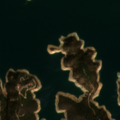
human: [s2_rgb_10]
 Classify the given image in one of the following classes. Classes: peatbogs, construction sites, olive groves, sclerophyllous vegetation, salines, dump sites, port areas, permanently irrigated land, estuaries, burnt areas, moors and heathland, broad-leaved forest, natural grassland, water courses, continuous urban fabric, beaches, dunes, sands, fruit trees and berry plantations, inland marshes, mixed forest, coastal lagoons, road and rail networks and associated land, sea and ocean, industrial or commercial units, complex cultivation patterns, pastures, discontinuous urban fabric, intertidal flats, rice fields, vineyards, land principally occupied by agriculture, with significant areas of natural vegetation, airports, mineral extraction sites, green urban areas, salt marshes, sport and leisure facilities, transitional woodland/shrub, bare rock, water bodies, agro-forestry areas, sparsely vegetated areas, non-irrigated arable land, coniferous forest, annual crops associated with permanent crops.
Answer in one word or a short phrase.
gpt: coniferous forest, transitional woodland/shrub, water bodies